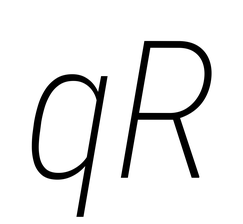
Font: Roboto-Italic_Condensed_ExtraLight_Italic